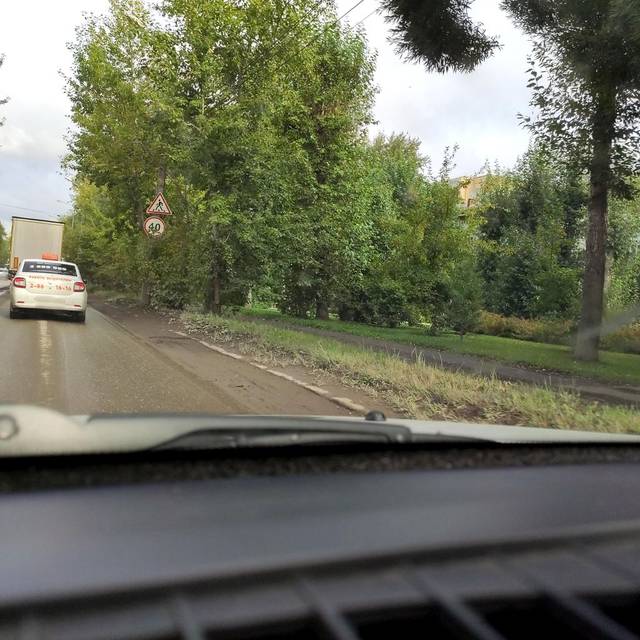
Region: Russia
Coordinates: 57.967, 56.266